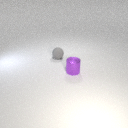
small gray rubber sphere behind small purple metal cylinder